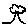
Label: tree